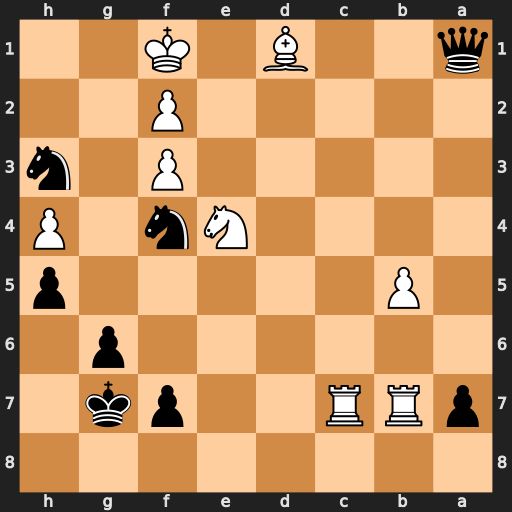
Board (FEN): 8/pRR2pk1/6p1/1P5p/4Nn1P/5P1n/5P2/q2B1K2
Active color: b
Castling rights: -
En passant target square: -
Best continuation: Qxd1#